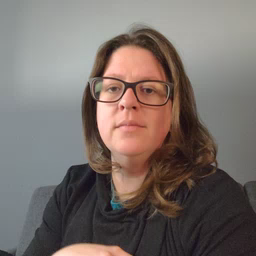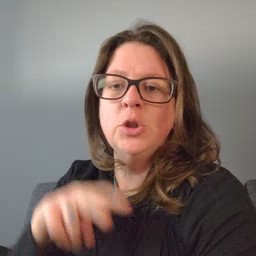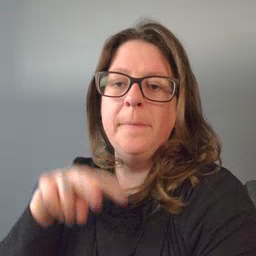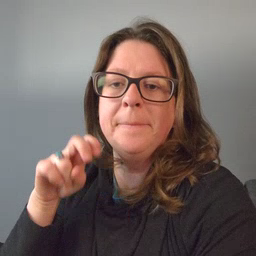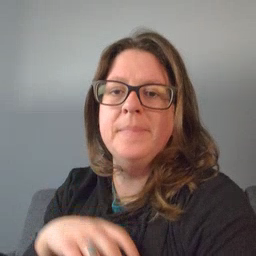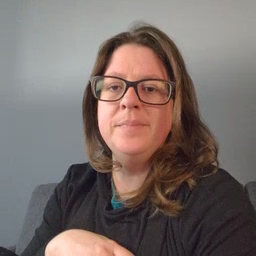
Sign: jump